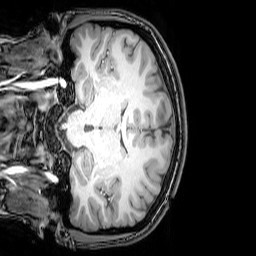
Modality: T1w
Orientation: coronal
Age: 22
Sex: female
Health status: healthy
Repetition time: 0.081 s
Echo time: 0.037 s